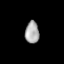
Tissue: lung
Cell type: Endothelial cells
Senescence score: 0.5732
Nuclear area (px): 302
Mean DAPI intensity: 167.139